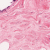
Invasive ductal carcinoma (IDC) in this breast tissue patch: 0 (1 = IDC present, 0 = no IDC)